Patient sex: M
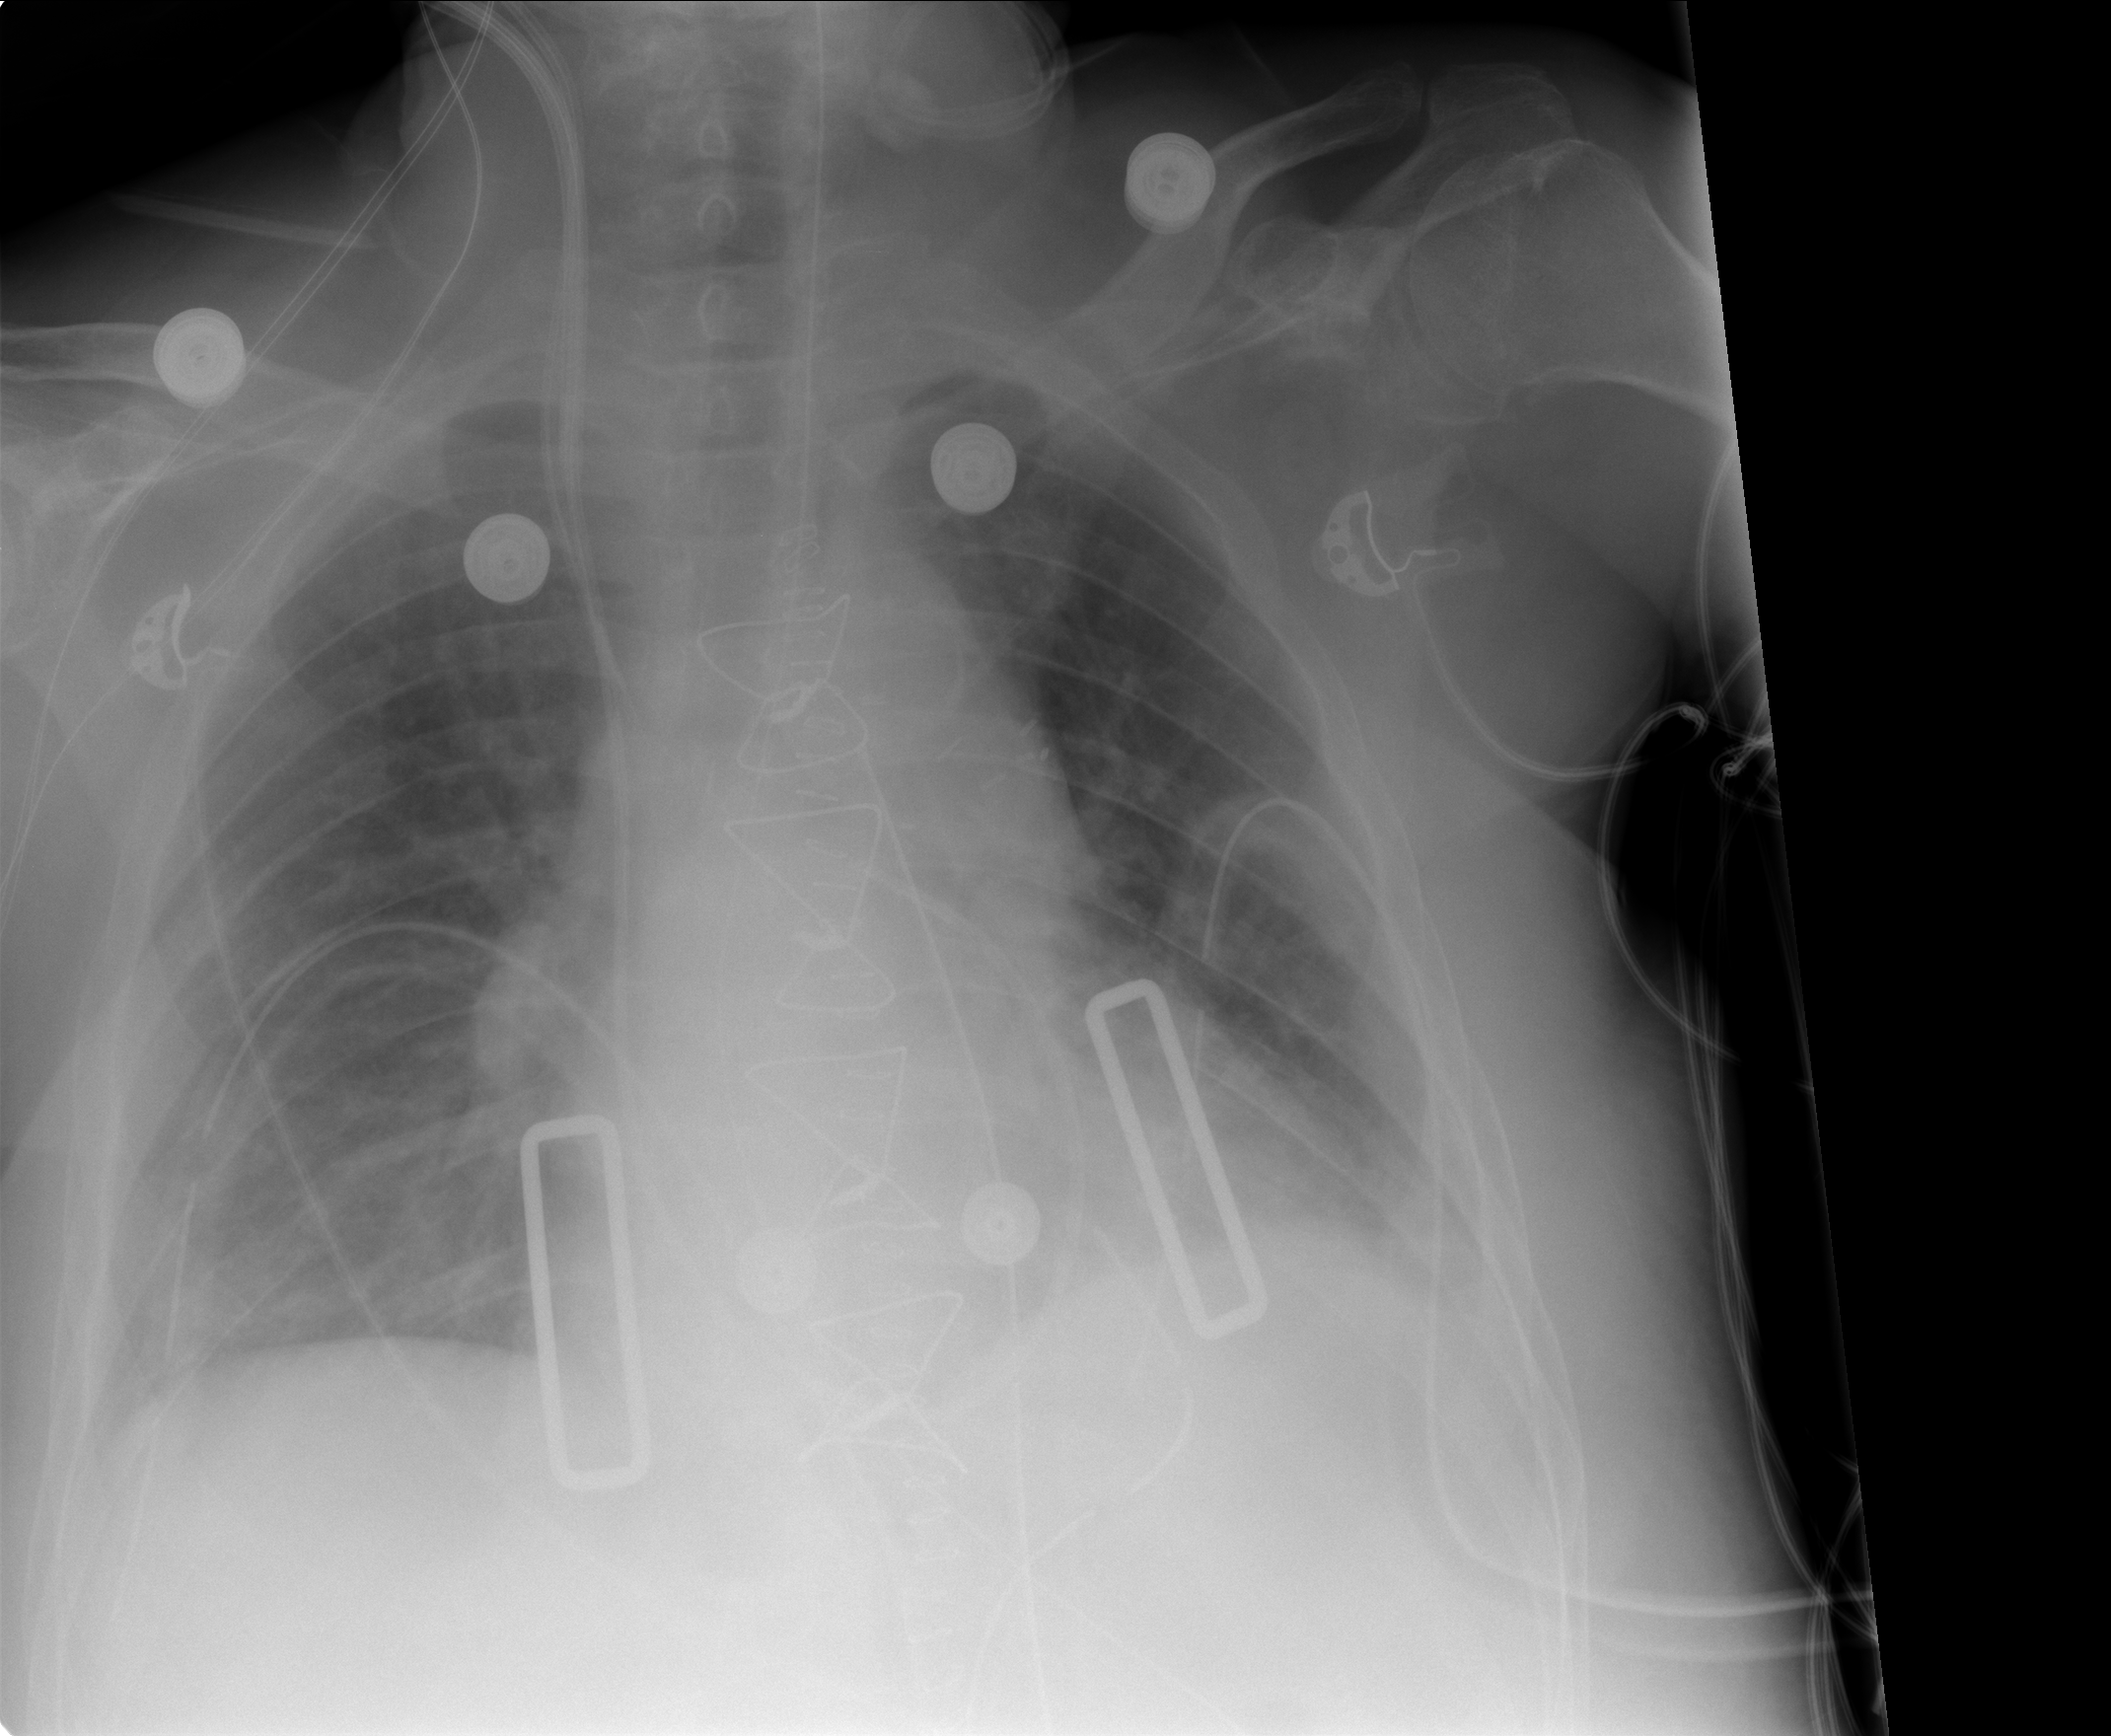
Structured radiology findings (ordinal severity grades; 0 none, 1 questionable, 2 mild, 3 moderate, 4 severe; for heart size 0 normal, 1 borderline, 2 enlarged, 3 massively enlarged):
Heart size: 2
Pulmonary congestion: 2
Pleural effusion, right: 1
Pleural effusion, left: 1
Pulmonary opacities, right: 0
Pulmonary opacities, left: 0
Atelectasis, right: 0
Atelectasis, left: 2